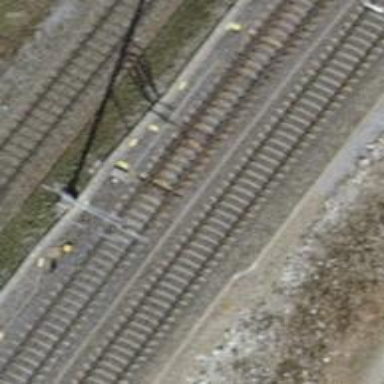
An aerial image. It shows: Railway switch.